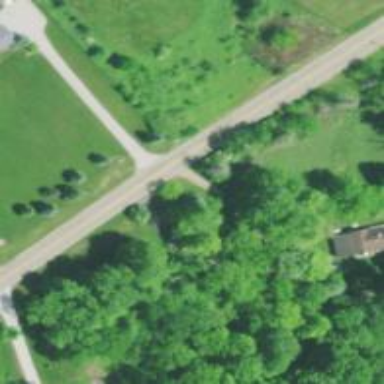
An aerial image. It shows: Tertiary road.